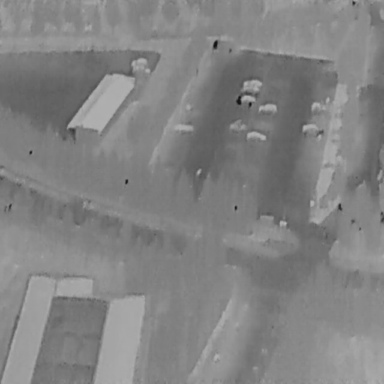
There are nine Cars in the infrared image.